Question: What is the Bike Saver offer?
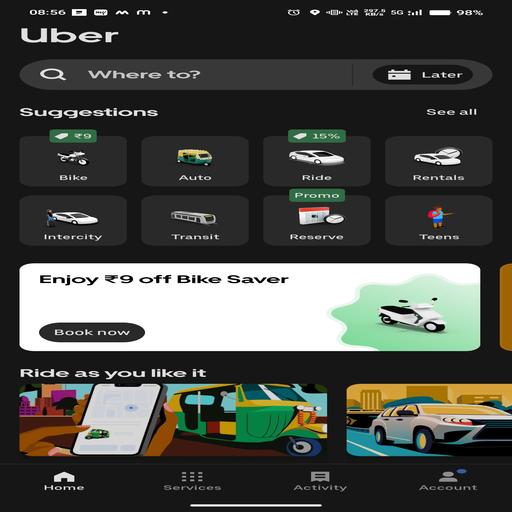
Answer: Â¹9 off